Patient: sex M, age 57
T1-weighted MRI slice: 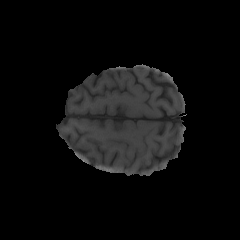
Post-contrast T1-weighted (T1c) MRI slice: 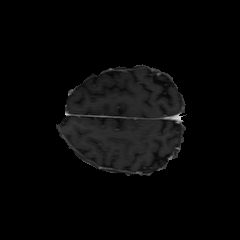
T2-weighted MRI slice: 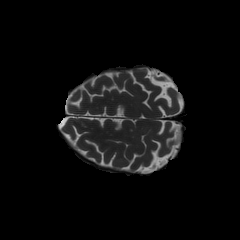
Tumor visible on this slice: no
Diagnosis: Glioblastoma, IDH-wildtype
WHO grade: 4